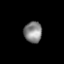
Tissue: lung
Cell type: Endothelial cells
Senescence score: 0.2021
Nuclear area (px): 371
Mean DAPI intensity: 133.838